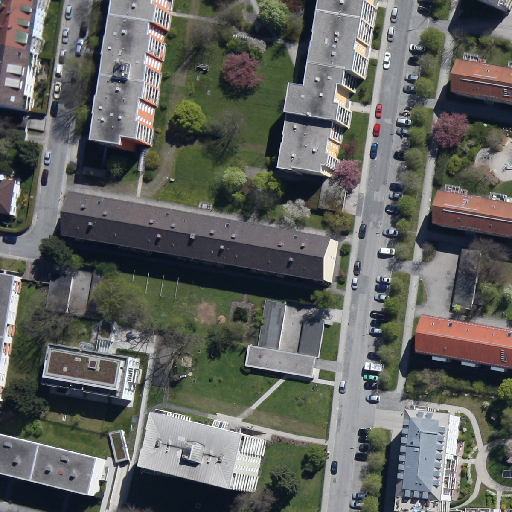
Referring expression: van